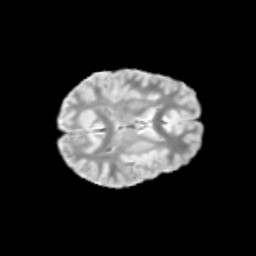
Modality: T2w
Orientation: axial
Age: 9
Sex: male
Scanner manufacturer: siemens
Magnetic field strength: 3 T
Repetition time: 3.8 s
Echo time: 0.07 s